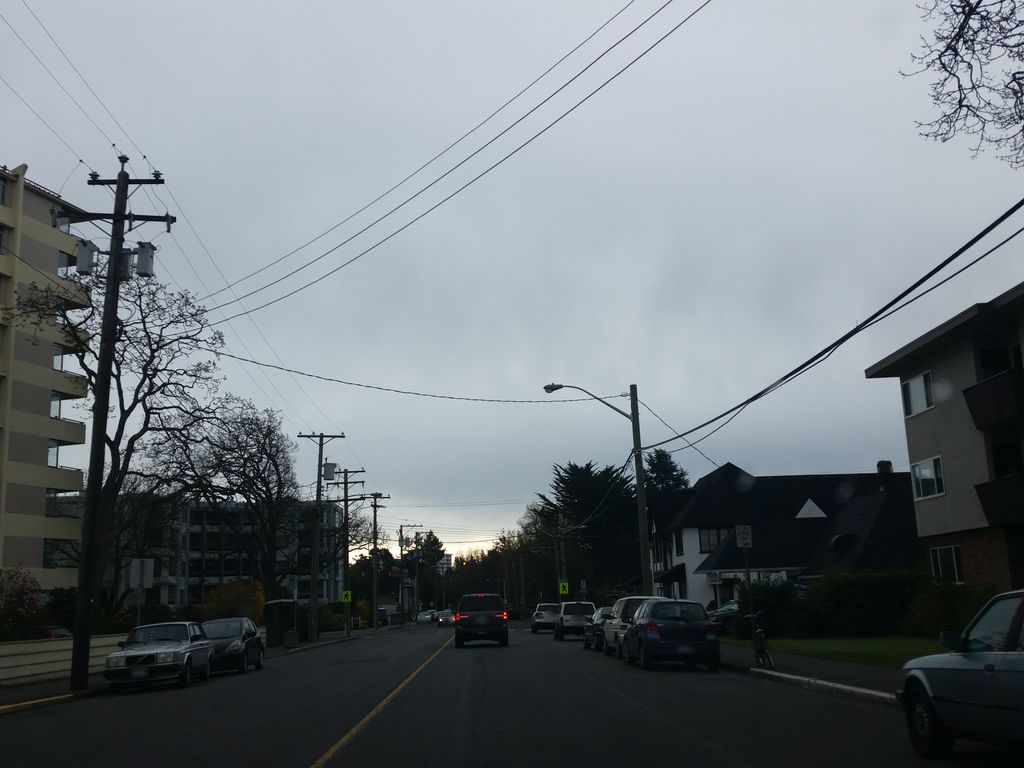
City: victoria